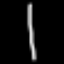
Label: line